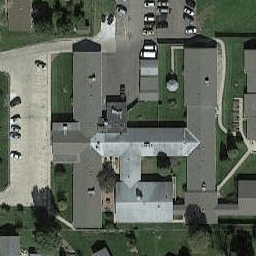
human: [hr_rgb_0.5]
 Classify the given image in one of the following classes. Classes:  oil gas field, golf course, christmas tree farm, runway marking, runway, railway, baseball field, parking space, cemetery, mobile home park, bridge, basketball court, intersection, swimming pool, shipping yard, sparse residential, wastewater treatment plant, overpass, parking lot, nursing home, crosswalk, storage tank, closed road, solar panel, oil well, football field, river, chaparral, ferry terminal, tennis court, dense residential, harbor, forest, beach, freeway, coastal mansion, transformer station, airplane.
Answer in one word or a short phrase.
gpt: nursing home